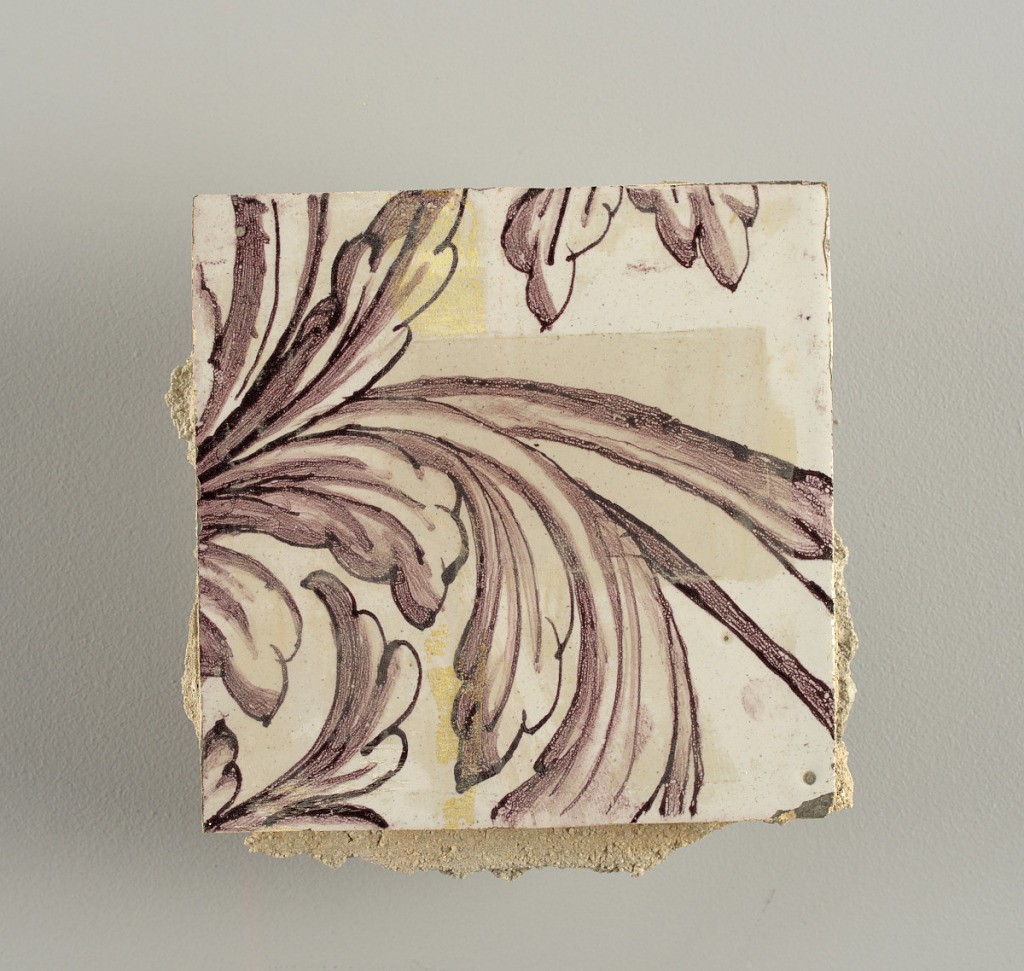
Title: Wall facing
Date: ca. 1725
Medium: tin-glazed earthenware, underglaze
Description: Two vertical rectangles, twenty-three tiles high.  A) Nine tiles wide at top; seven tiles wide at bottom.  B) Ten and one-half tiles wide.

Arabesque design of foliage.  A) with centered figure of Justice under a canopy.  B) with centered urn.